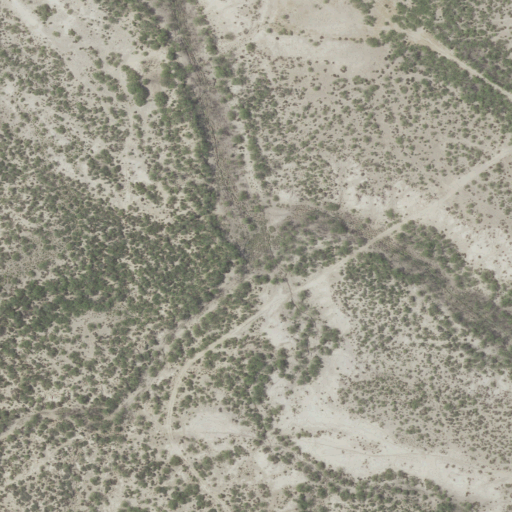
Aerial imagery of valley in Texas named Arroyo Palomas containing grassland and shrub